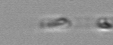
Label: Skeletonema